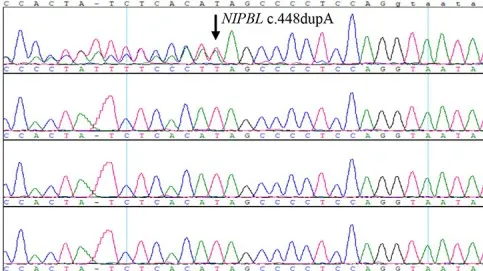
Clinical features of the proband and Sanger sequencing results in case 3. The (F) panel shows the Sanger sequencing results of NIPBL c.448dupA mutation in the family.
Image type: electrography (ekg)